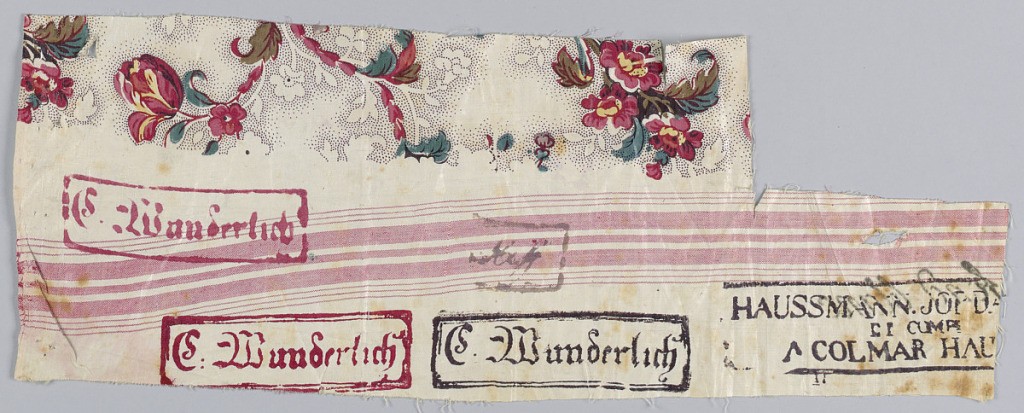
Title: Fragment
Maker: Haussmann
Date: mid-19th century
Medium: cotton Technique: block printed on plain weave foundation
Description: Part of a polychrome floral pattern on a white ground and factory marks. Bands of red weft have been woven into the cloth.